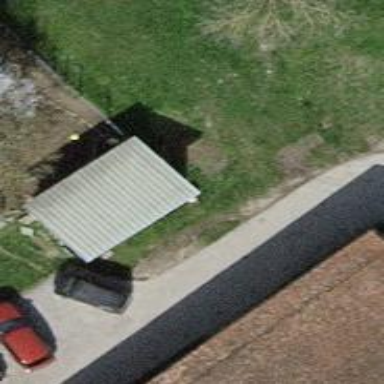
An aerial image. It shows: Shed.